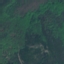
Land use / land cover class: Forest